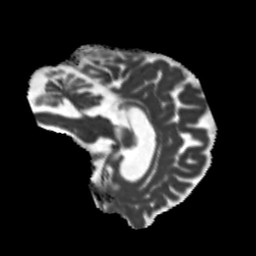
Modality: MD
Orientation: sagittal
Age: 51
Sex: male
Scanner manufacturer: siemens
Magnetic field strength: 3 T
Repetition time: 5.25 s
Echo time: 0.08 s